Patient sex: M
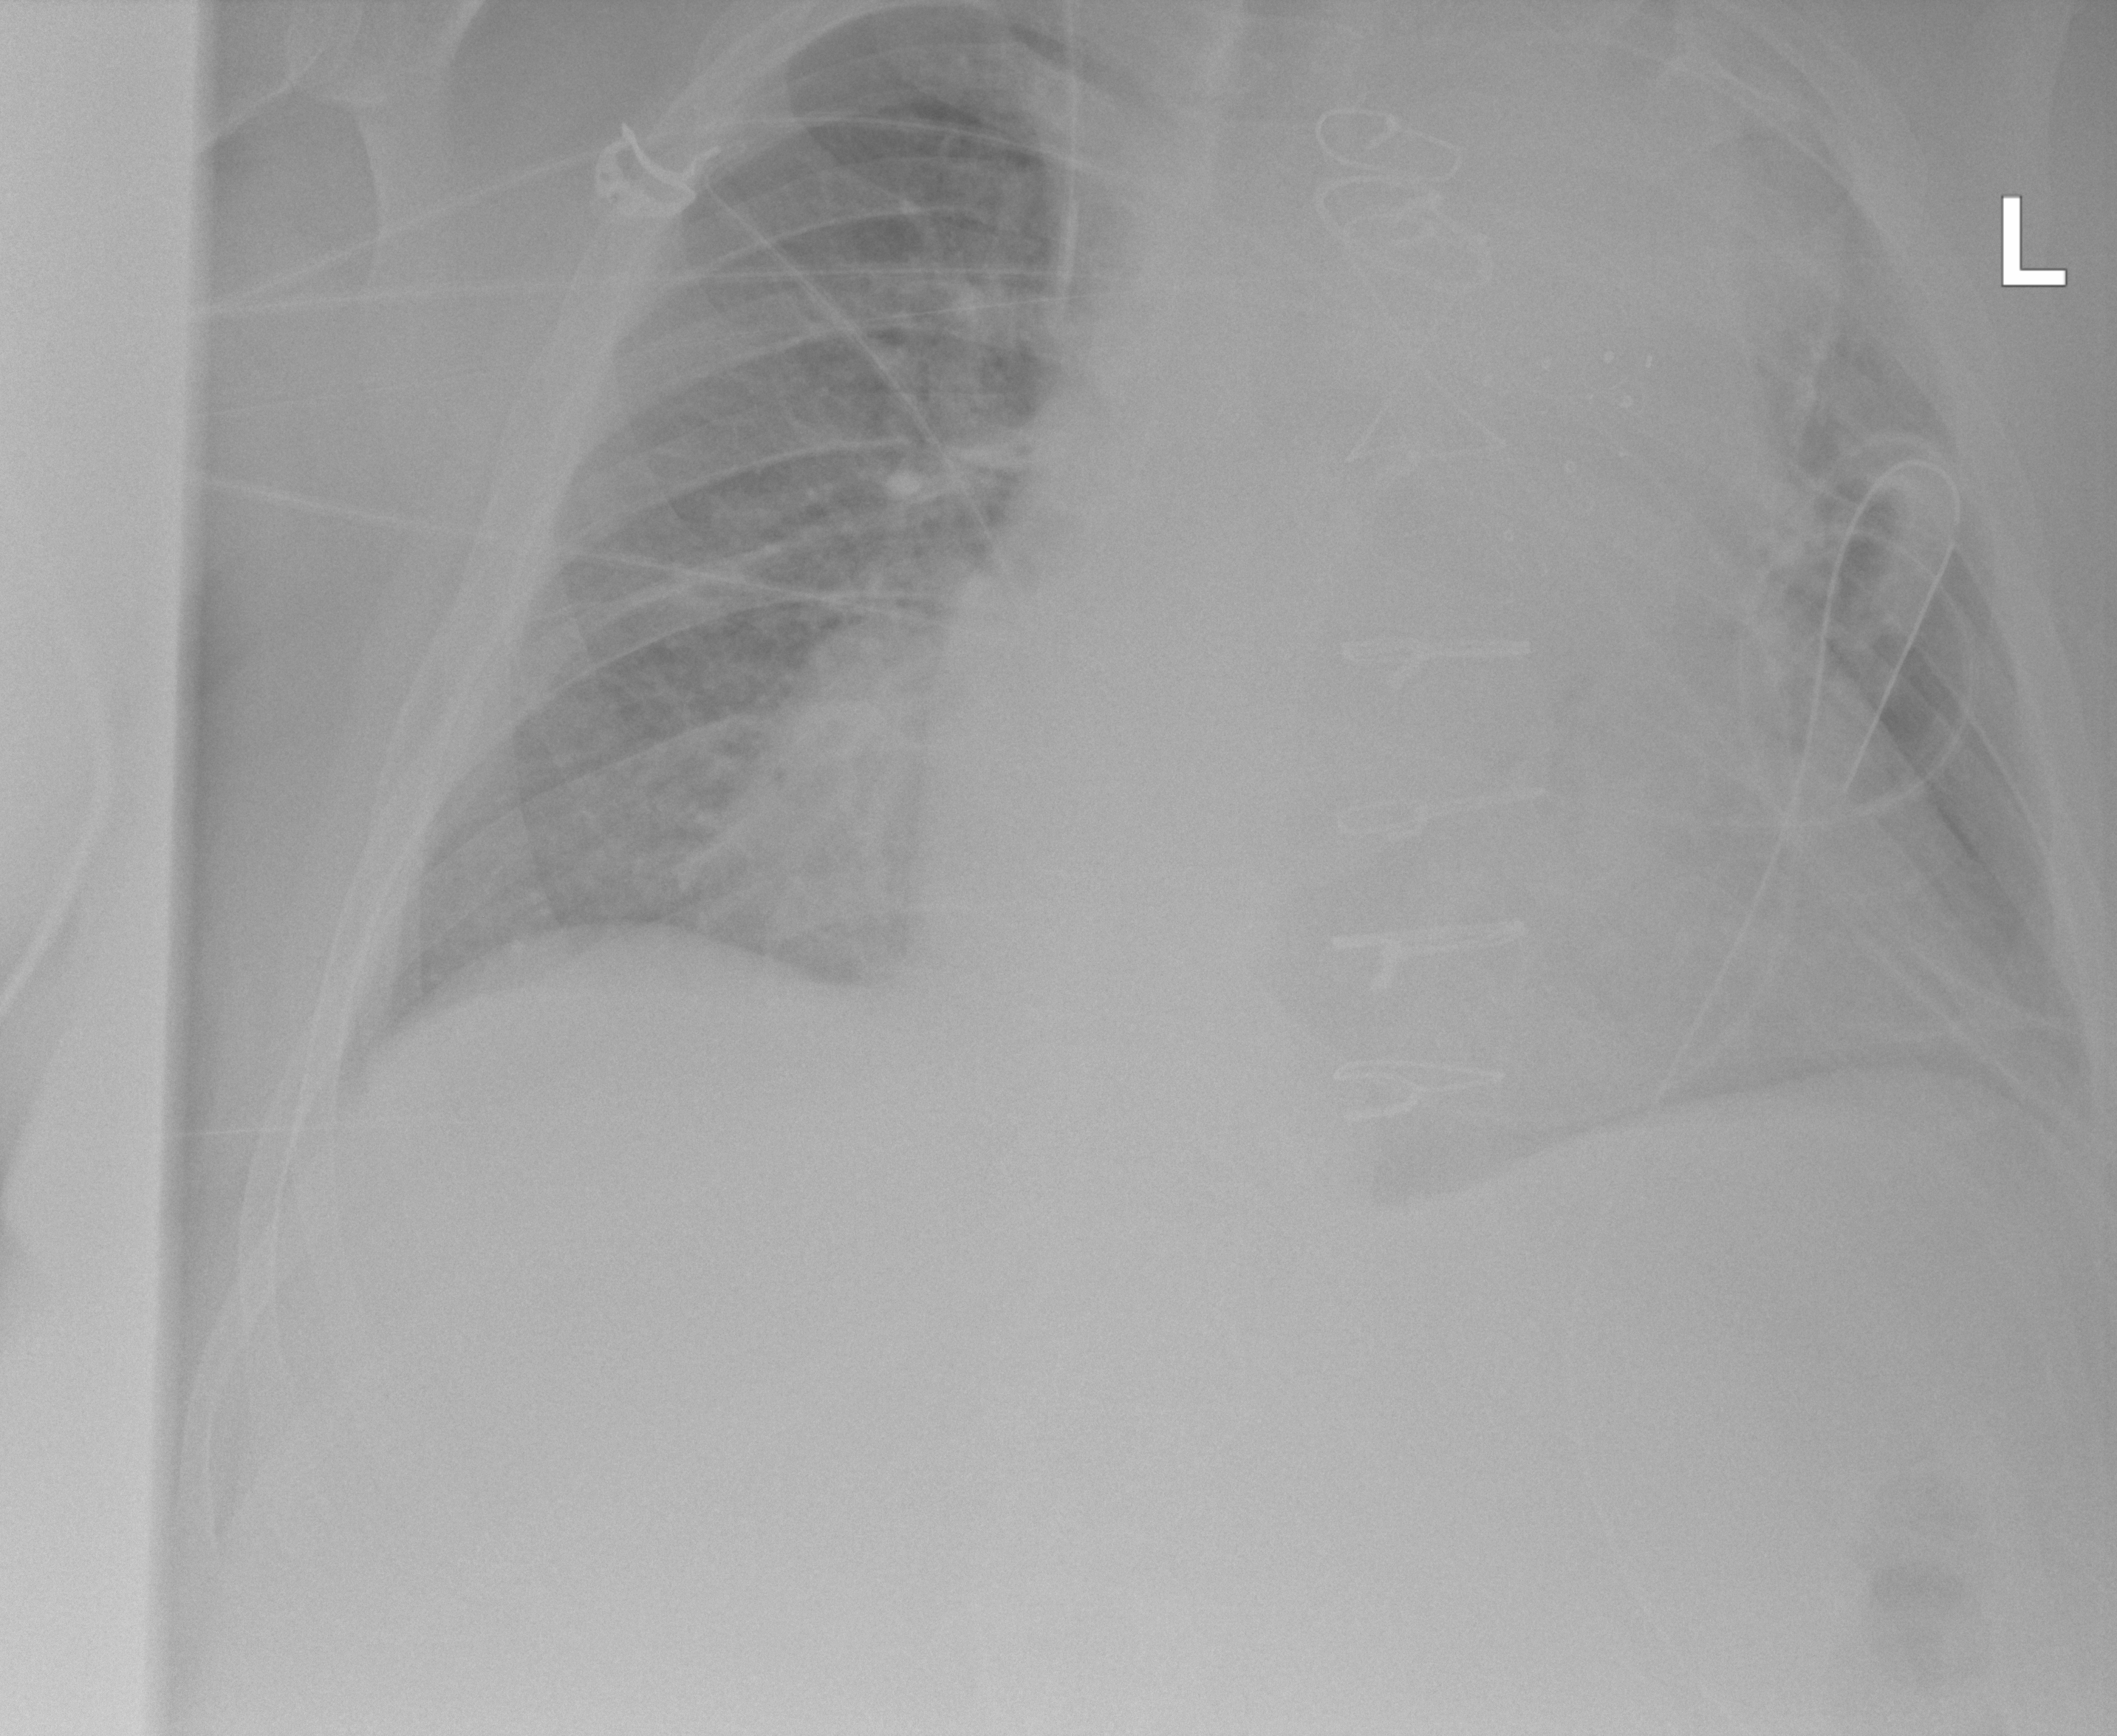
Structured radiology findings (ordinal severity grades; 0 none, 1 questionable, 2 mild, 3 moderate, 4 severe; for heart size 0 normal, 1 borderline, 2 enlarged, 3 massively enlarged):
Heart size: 1
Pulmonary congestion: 2
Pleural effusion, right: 0
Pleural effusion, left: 0
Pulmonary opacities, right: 1
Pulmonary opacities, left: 2
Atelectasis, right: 2
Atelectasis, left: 3